Question: I have this highcharts graph and i'm trying to add labels such as "Total" or "Percent" that will be displayed directly to the left of all the numbers surrounding the chart. I'm wondering if there is an elegant way to do this in highcharts to avoid using html. It would be something like an extra column that's invisible or something. Thanks!

'''
new Highcharts.Chart({
"chart":{
"renderTo":setup.renderTo, // dynamic
"type":"column",
"width": 400,
"height": 150 - setup.offset,
"backgroundColor":"rgba(255,255,255,0)",
borderWidth:0,
borderColor:'#fff'
},
"title":{
"text":""
},
"legend":{
"enabled":false
},
"credits":{
"enabled":false
},
xAxis:[{
categories:setup.x_mixed,
maxZoom:5,
minPadding: 0.2,
labels:{
"enabled":setup.categories_label,
"y":16,
"style":{
"fontSize":13,
"color":"#999",
fontFamily:"'helvetica neue',helvetica",
whiteSpace:"nowrap",
textOverflow:"clip",
width:"100%",
marginTop:legendSpacing
},
formatter:function () {
return this.value.split("|")[0]
}
},
lineColor:"rgba(255,255,255,0)",
tickWidth:0,
offset:0
},{
categories:setup.x_mixed,
maxZoom:5,
minPadding: 0.2,
linkedTo: 0,
labels:{
"enabled":true,
"y":16,
"style":{
"fontSize":10,
"color":"#999",
fontFamily:"'helvetica neue',helvetica",
whiteSpace:"nowrap",
textOverflow:"clip",
width:"100%",
marginTop:legendSpacing
},
formatter:function () {
return this.value.split("|")[1]
}
},
lineColor:"rgba(255,255,255,0)",
tickWidth:0,
opposite: setup.categories_label,
offset: -13 - setup.offset
},{
categories:setup.x_mixed,
maxZoom:5,
minPadding: 0.2,
linkedTo: 0,
labels:{
"enabled":true,
"y":16,
"style":{
"fontSize":10,
"color":"#999",
fontFamily:"'helvetica neue',helvetica",
whiteSpace:"nowrap",
textOverflow:"clip",
width:"100%",
marginTop:legendSpacing
},
formatter:function () {
return this.value.split("|")[2]
}
},
lineColor:"rgba(255,255,255,0)",
tickWidth:0,
opposite: setup.categories_label,
offset: - setup.offset
}],
"yAxis":{
"title":{
"text":false
},
"gridLineWidth":0,
"labels":{
"enabled":false
},
"lineColor":"rgba(255,255,255,0)",
"max":setup.max_p,
"min":2,
reversed:setup.reversed
},
"plotOptions":{
"column":{
"color":setup.option_color,
"shadow":false,
"borderColor":"#fff",
"borderWidth":0,
groupPadding:0.07,
pointPadding:0.01
}
},
tooltip:{
shared: true,
backgroundColor:'rgba(0,0,0,0.8)',
style:{
color:'#ffffff'
},
borderWidth:0,
shadow:false,
formatter:function () {
if (navigator.userAgent.match(/msie/i)) {
var response = setup.who + " " + this.x.split("|")[0] + " Fans : " + StringHelper.numberFormat(parseInt(this.y), 'flatCommas');
return response;
} else {
var response = setup.who + " " + this.x.split("|")[0] + "<br/>Fans : " + StringHelper.numberFormat(parseInt(this.y), 'flatCommas');
return response;
}
}
},
"series":[
{
"name":"series",
"data":setup.data
// "data": [1232, 4673, 1823, 186, 85, 15, 36]
}
]
});
'''
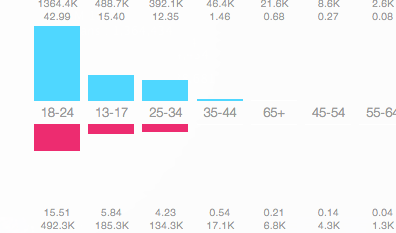
Answer: There are a number of ways you can achieve this.
1) Use the built in labels option: <URL>
2) Use the tickPositions property for the y axis, and format the labels as needed: <URL>
3) Use a scatter series with data labels. Position the point where you need it, format the data label, set the scatter point's marker radius to 0, or color to 'rgba(255,255,255,0)'
4) use plotlines, with a width of 0, and format the label accordingly
5) use the renderer function to draw your own labels <URL>
Most of the above options may require you to adjust your margin and or spacing settings, depending on where you place the element, as the chart does not automatically adjust for the these elements that way it does for an axis label or title.